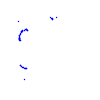
Particle: kaon